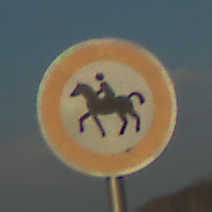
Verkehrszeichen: VerbotReiter
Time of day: SunriseSunset
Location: Outdoor (RoadRail)
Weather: PartlyCloudy
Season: NotSpecified
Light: Natural